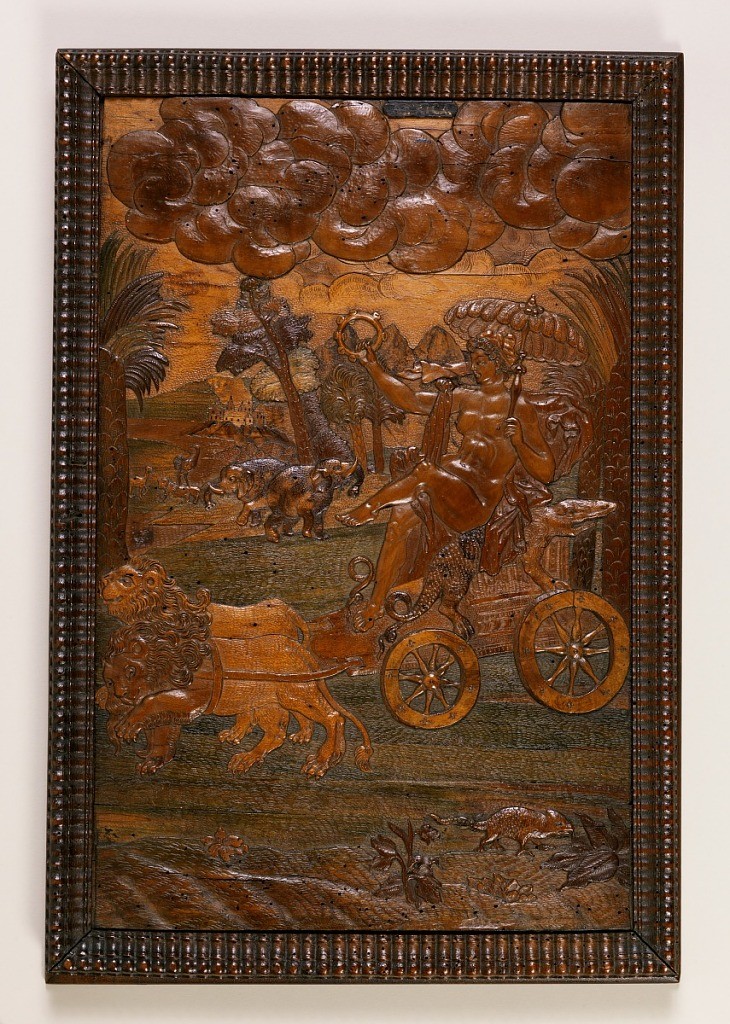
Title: Figure of Africa
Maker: Julius Goltzius, Dutch, died ca. 1595
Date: late 17th–early 18th century
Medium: fruitwood
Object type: Panel
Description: Panel in gadrooned frame. Nude female figure, holding tambourine and feather parasol, seated in chariot with crocodile arm rests, drawn by two lions; in foreground, scaly quadruped; in background, two elephants, camel, lion and ostrich. At top right, labeled "Africa".